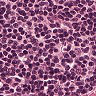
Metastatic tissue present: no